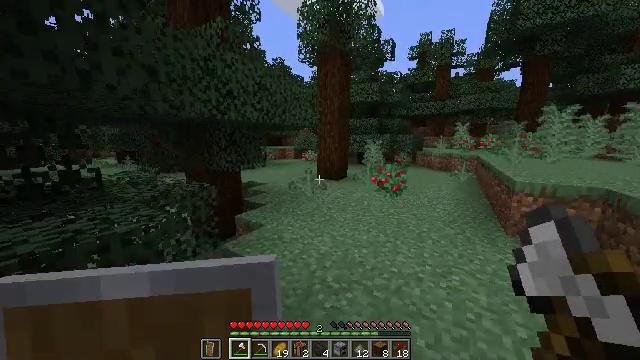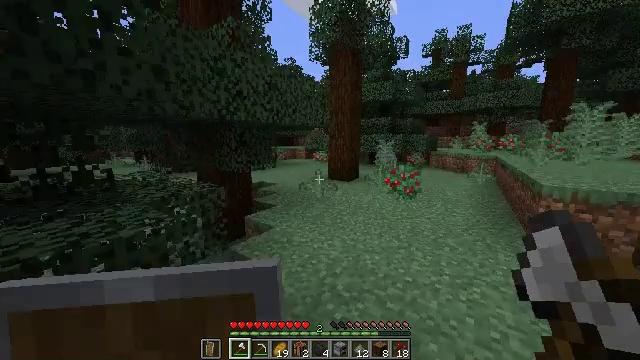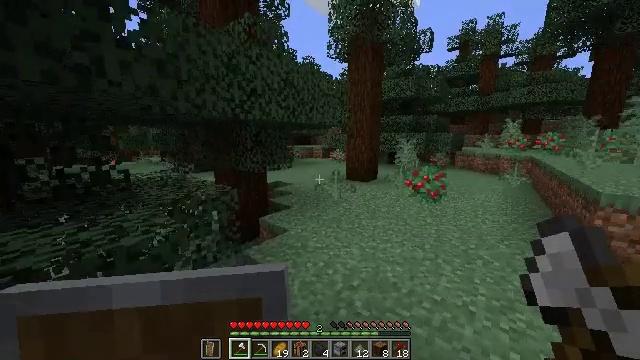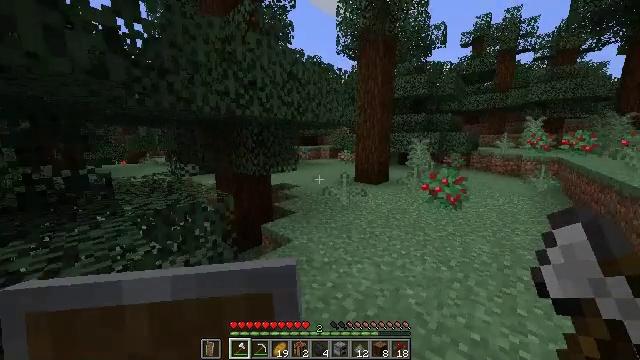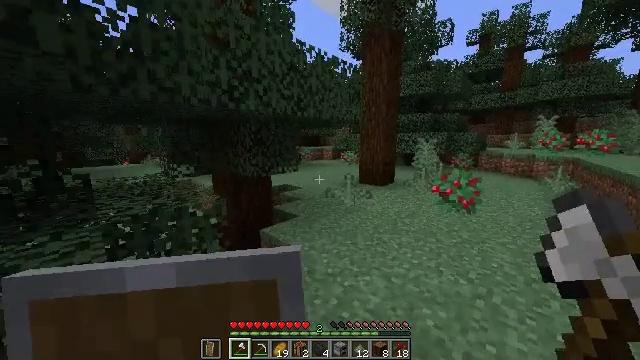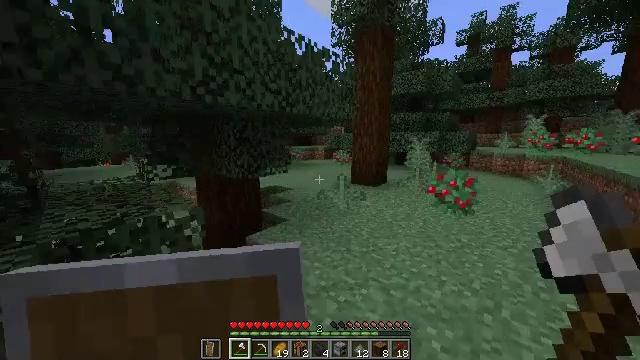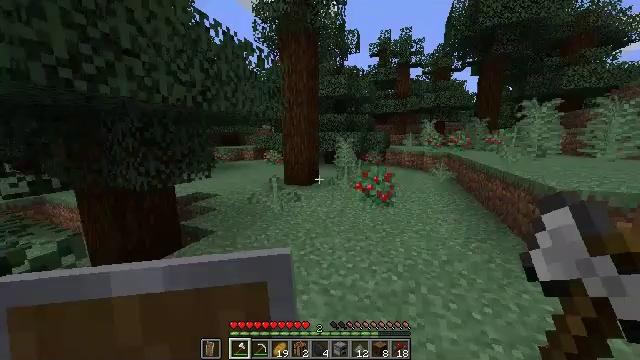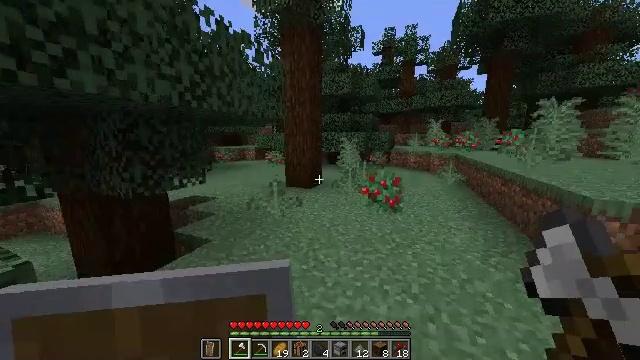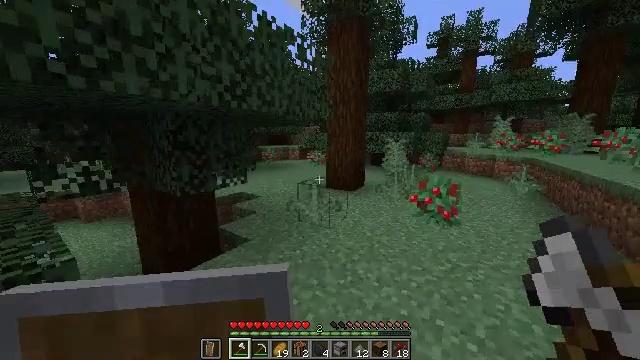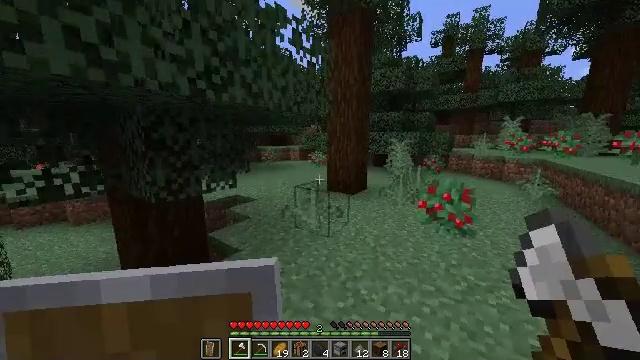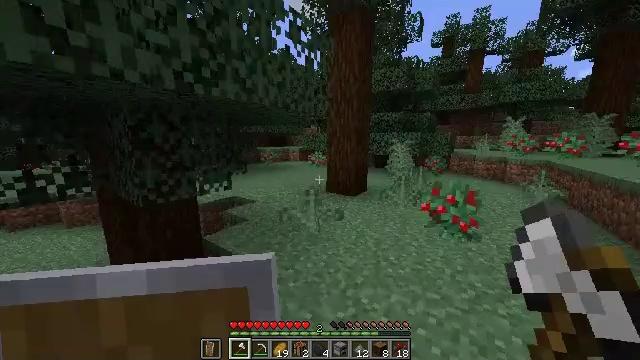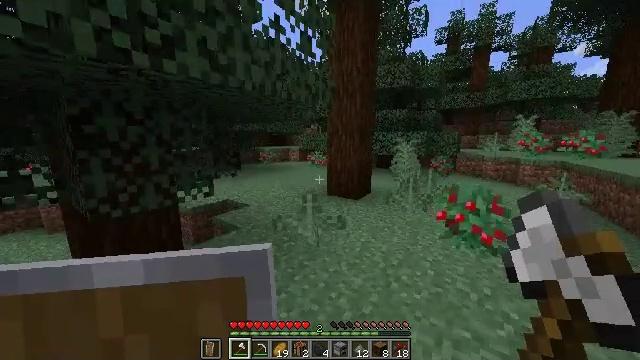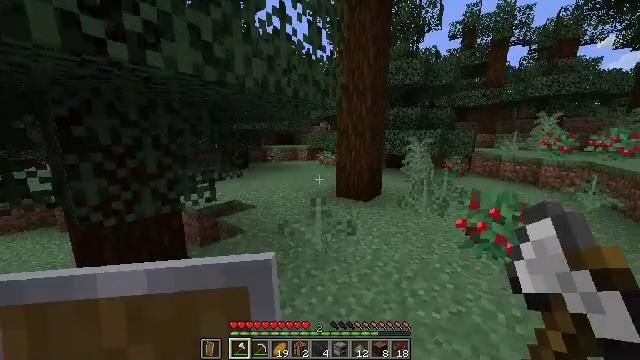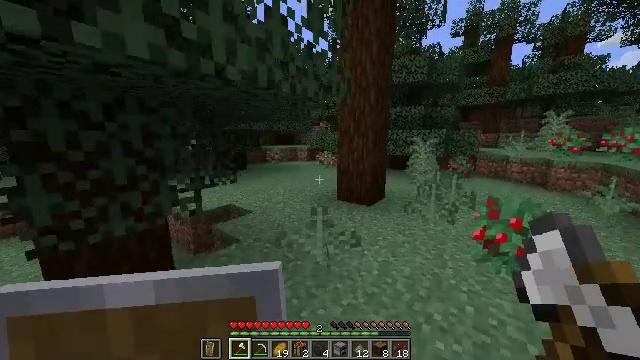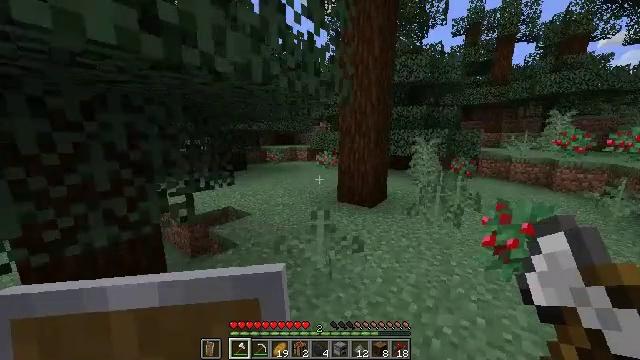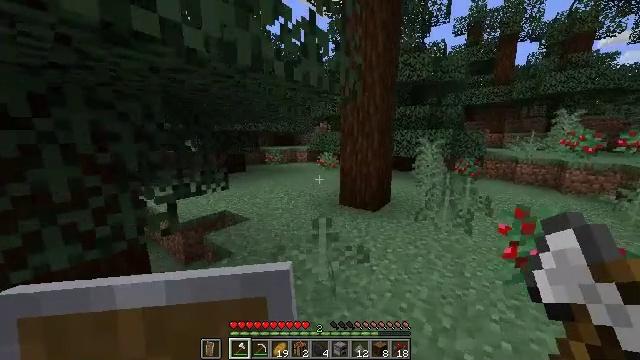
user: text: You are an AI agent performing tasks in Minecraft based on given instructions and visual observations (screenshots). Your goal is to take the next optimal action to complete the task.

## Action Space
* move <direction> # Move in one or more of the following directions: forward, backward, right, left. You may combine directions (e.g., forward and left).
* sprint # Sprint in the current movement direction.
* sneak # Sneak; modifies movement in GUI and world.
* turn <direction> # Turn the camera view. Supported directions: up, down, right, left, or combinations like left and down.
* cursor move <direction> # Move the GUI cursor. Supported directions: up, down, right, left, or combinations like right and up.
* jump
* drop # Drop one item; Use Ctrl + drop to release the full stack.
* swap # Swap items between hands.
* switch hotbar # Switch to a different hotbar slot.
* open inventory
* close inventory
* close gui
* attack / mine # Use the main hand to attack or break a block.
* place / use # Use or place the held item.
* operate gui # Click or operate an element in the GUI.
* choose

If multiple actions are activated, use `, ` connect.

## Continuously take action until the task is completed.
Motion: motion action
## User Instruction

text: Mine the sweet berry bush.
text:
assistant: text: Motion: move forward, sprint, turn left
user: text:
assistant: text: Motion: move forward, sprint, turn left
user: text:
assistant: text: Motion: move forward, sprint, turn left
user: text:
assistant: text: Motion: move forward, sprint
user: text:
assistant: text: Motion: move forward, sprint, turn right
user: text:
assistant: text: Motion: move forward, sprint, turn right
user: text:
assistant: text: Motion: move forward, sprint
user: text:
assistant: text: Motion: move forward, sprint, turn left
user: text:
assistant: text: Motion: move forward, sprint
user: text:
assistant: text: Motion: move forward, sprint
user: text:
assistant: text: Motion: move forward, sprint
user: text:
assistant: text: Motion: move forward, sprint, turn left
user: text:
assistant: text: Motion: move forward, sprint
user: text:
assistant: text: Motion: move forward, sprint
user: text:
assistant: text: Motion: move forward, sprint
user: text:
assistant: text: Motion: move forward and move right, sprint
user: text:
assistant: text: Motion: move forward and move right, sprint
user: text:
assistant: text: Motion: move forward and move right, sprint, turn left
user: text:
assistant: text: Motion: move forward and move right, sprint, turn left and down
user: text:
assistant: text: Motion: move forward, sprint
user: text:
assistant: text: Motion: move forward, sprint
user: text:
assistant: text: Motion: move forward, sprint, turn left
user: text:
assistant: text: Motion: move forward, sprint, turn left
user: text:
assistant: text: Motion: move forward, sprint, turn left
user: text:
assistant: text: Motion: move forward, sprint
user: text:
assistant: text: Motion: move forward, sprint
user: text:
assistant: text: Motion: move forward, sprint
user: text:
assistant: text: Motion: move forward, sprint, turn left
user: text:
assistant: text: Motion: move forward, sprint, turn left
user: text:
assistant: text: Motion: move forward, sprint, turn left